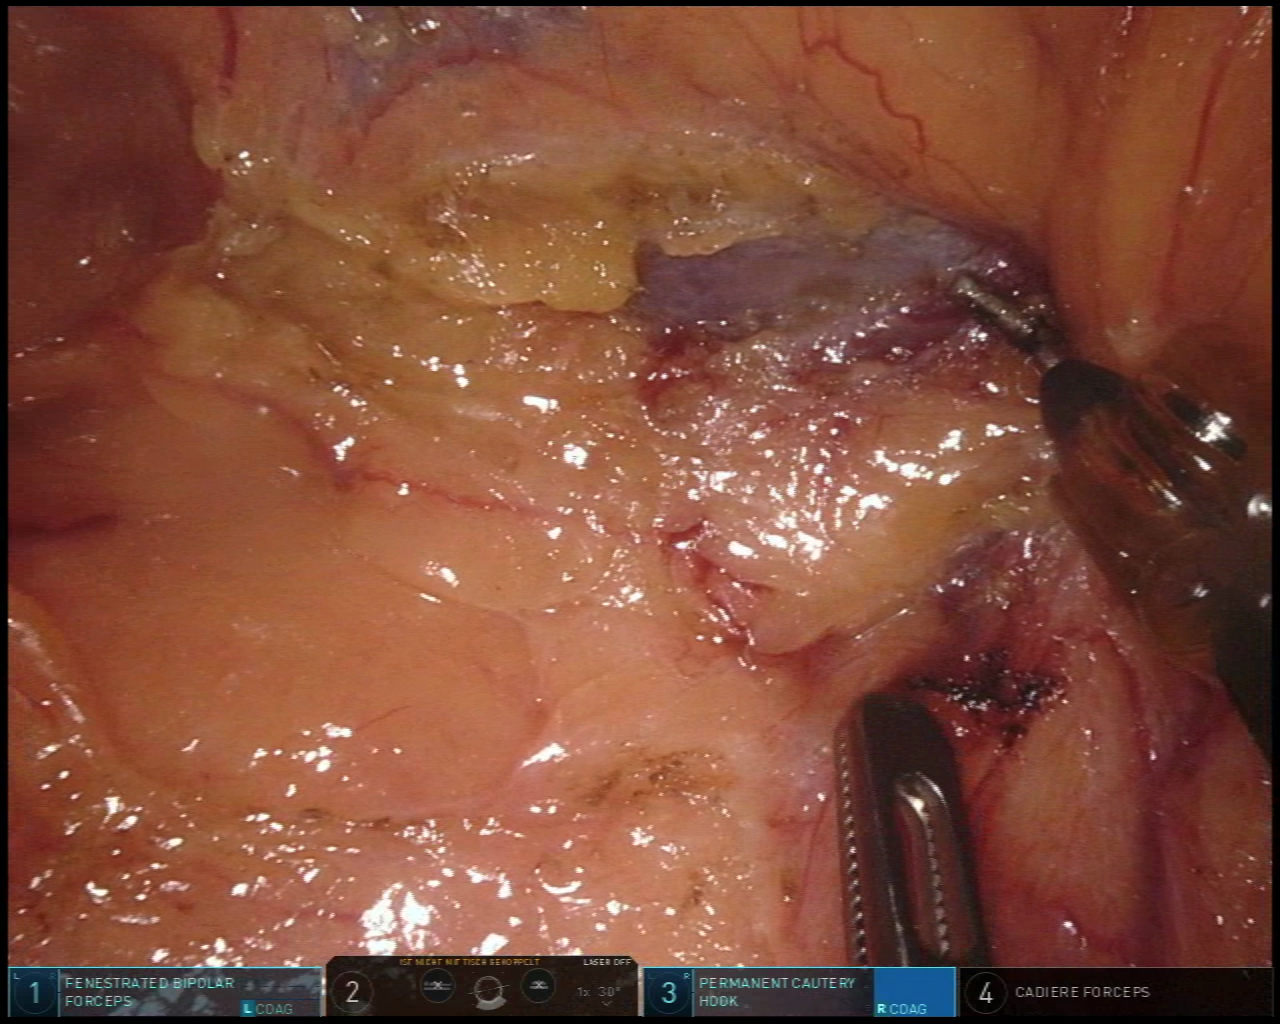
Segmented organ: spleen
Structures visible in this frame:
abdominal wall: yes
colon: no
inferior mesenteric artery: no
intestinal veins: no
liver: no
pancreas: no
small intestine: no
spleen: yes
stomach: no
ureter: no
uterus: no
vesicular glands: no